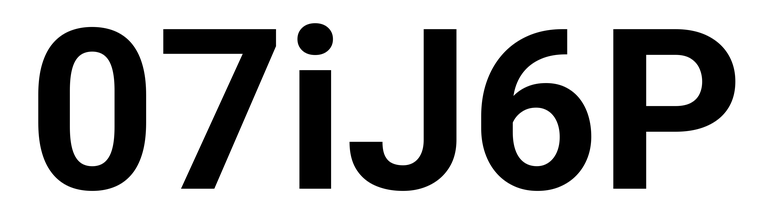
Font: Roboto_Bold